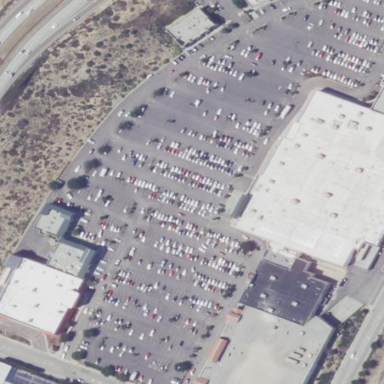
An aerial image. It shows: Retail area.